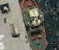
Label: Towing_vessel